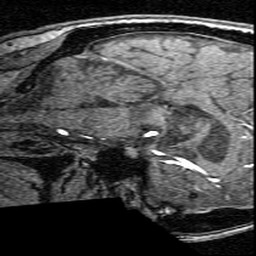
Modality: angio
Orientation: sagittal
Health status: ill
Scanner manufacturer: siemens
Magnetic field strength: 3 T
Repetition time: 0.022 s
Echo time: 0.00395 s